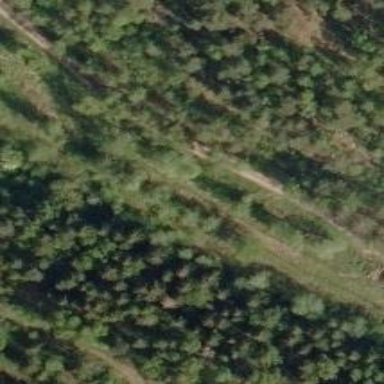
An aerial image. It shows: Bridleway.